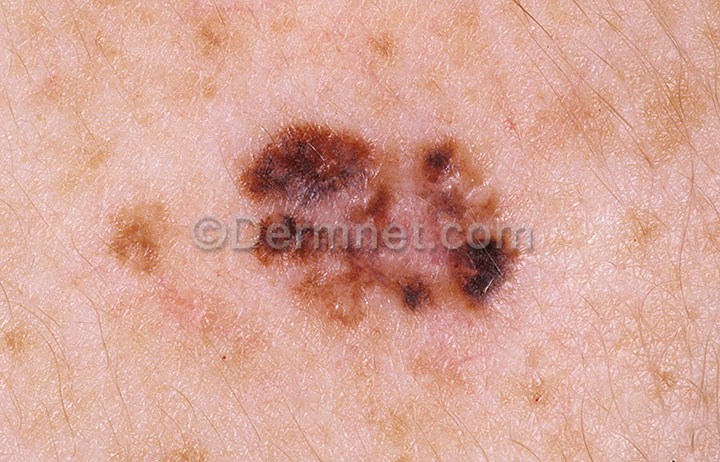
Disease: Melanoma Skin Cancer Nevi and Moles